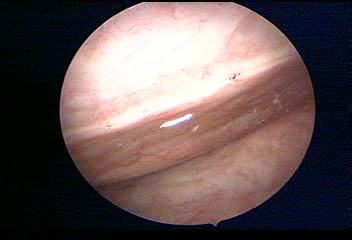
Modality: WLC
Class: Foreign bodies
Subclass: AirBubble
Bladder cancer association: No
Annotated structures: Air bubble